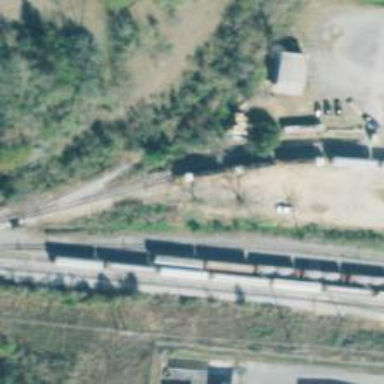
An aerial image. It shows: Spur railway service for agricultural freight.